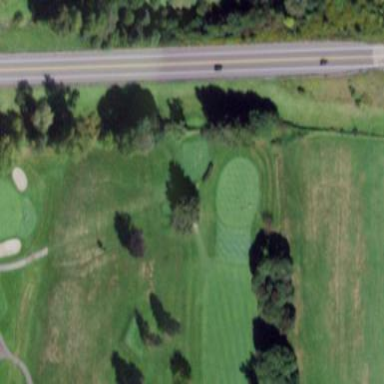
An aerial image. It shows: Grassy fairway on golf course.